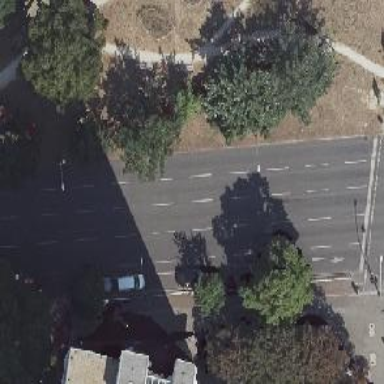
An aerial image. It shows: Secondary road with asphalt surface. There is cycle track on the right side of the road.